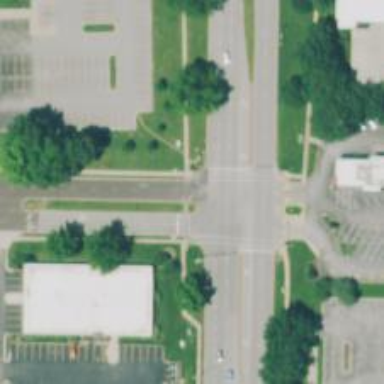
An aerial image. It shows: Marked road crossing.